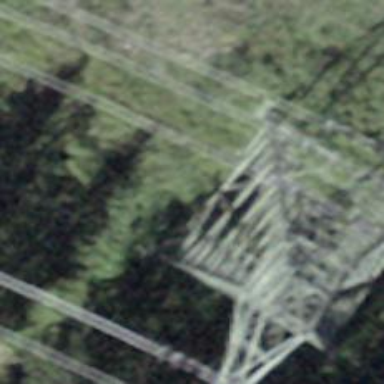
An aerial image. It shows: Power tower.